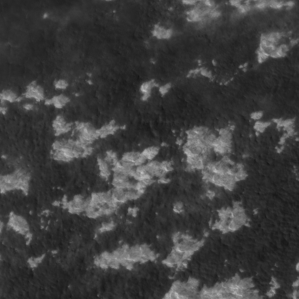
Label: non_frost